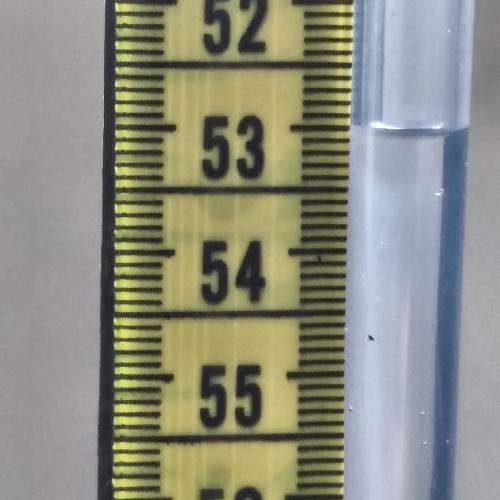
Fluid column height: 53.0 cm